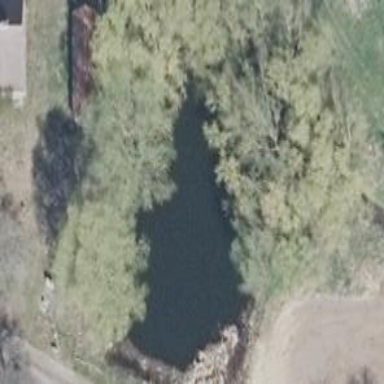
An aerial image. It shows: Pond with natural water.